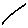
Label: line